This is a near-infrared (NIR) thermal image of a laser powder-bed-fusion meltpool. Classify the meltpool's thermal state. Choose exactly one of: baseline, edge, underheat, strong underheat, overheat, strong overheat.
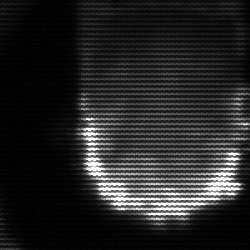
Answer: baseline